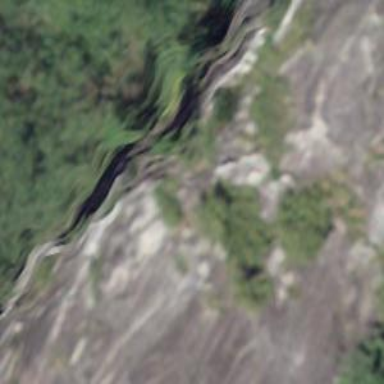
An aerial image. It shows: Natural cliff.